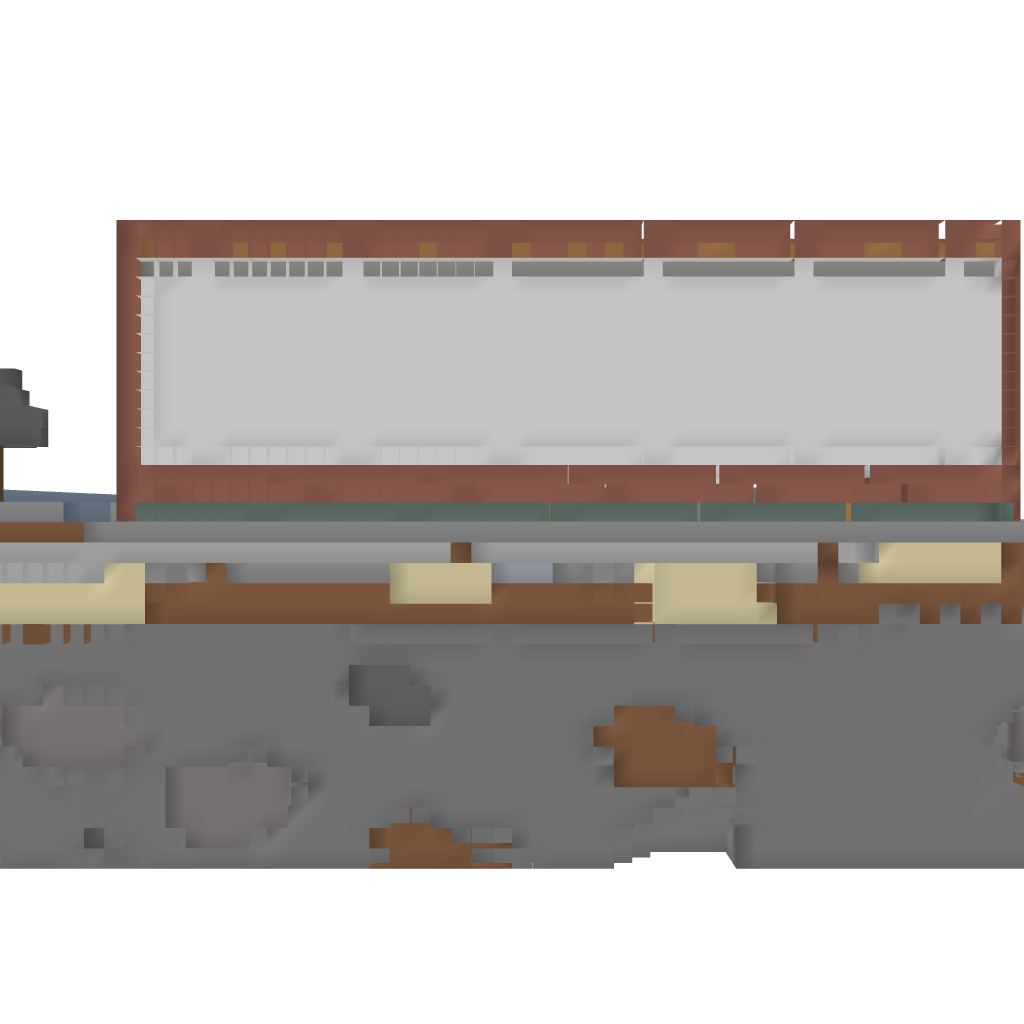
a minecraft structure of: Kmart